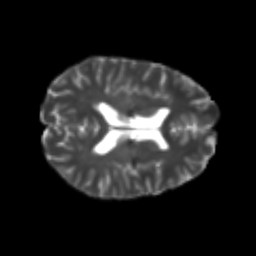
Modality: T2w
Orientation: axial
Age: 23
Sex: female
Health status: healthy
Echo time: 0.074 s